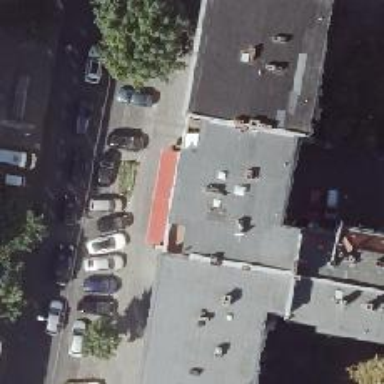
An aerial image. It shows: Restaurant.